二年级 · 算术
华华做对了多少道口算题?

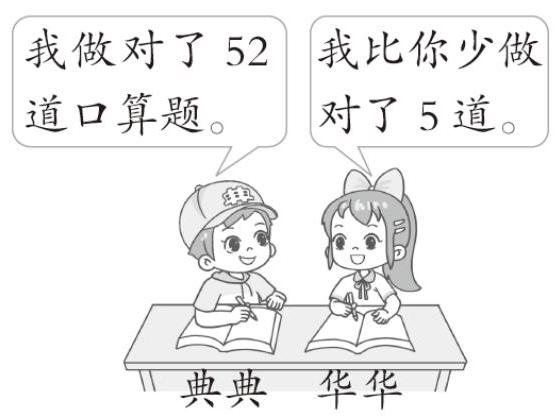
答案: : $52-5=47$ (道)

答: 华华做对了 47 道口算题。